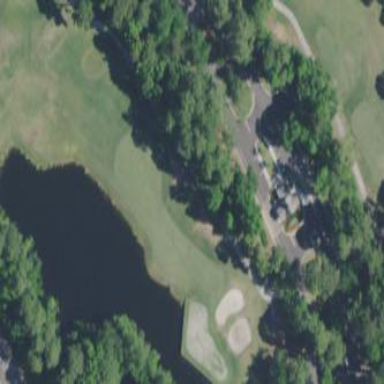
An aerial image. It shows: Grassy area designated as golf fairway.